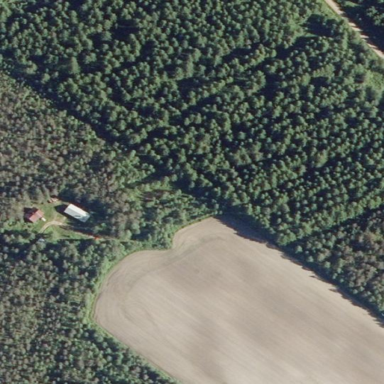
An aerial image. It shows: Beautiful woodland area.